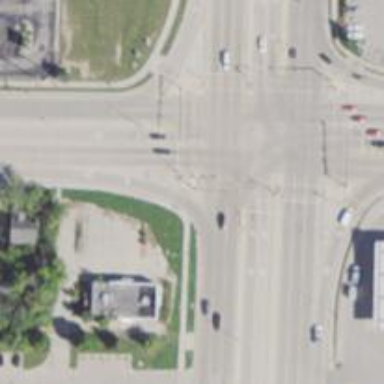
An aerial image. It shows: Uncontrolled road crossing.